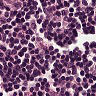
Metastatic tissue present: no